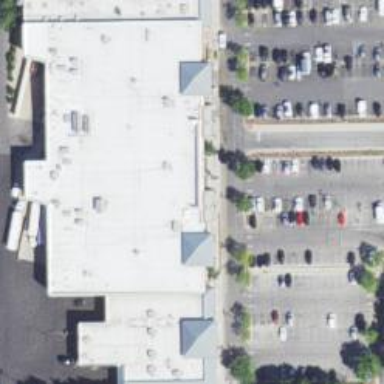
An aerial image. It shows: Retail building.